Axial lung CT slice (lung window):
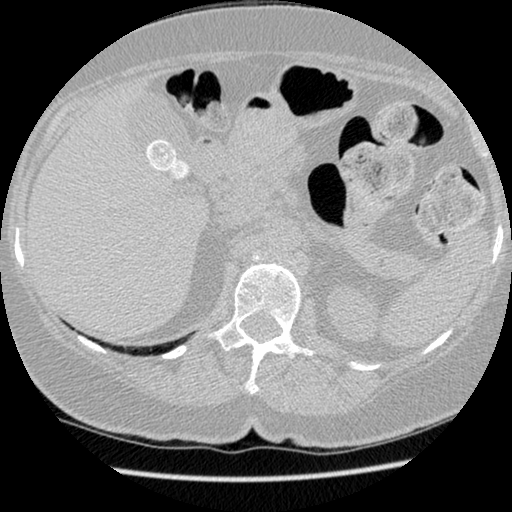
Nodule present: no